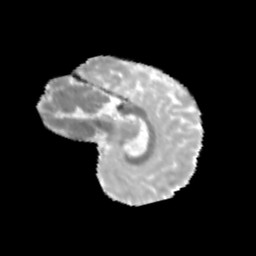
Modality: MD
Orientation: sagittal
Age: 12
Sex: female
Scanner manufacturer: siemens
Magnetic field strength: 3 T
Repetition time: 3.8 s
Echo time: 0.07 s